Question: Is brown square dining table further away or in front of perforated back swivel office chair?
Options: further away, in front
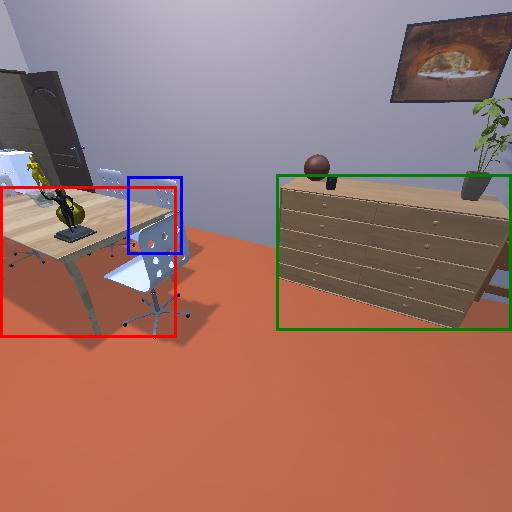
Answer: further away